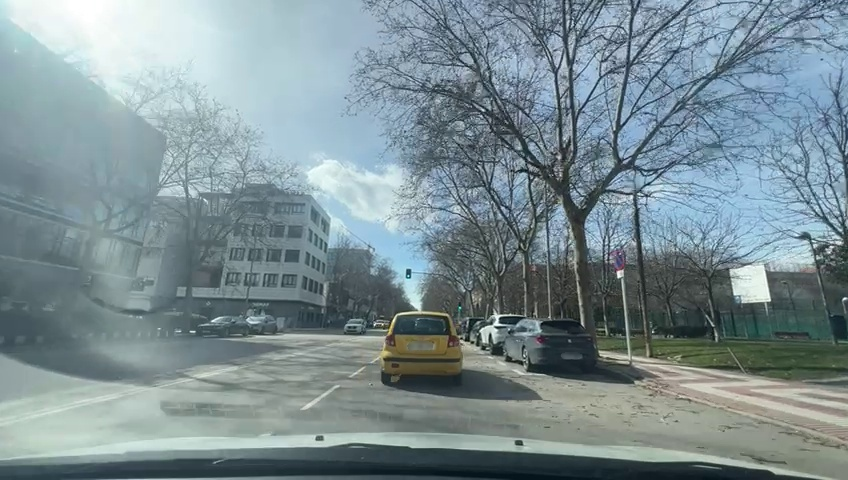
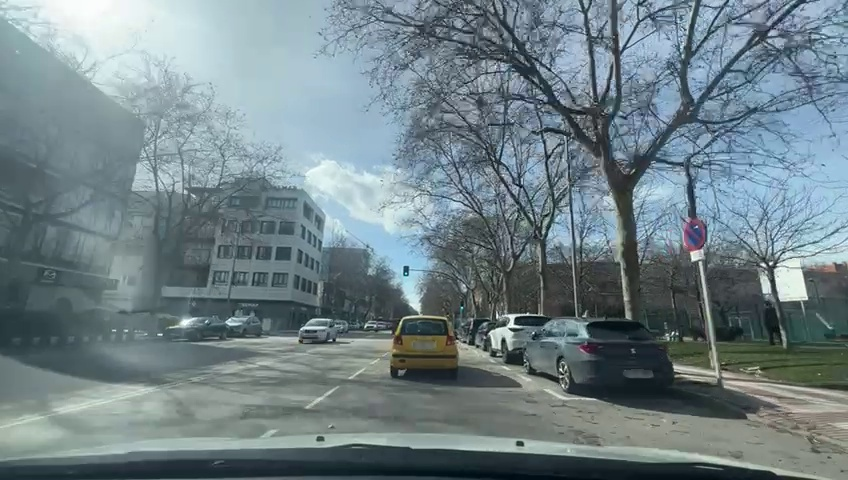
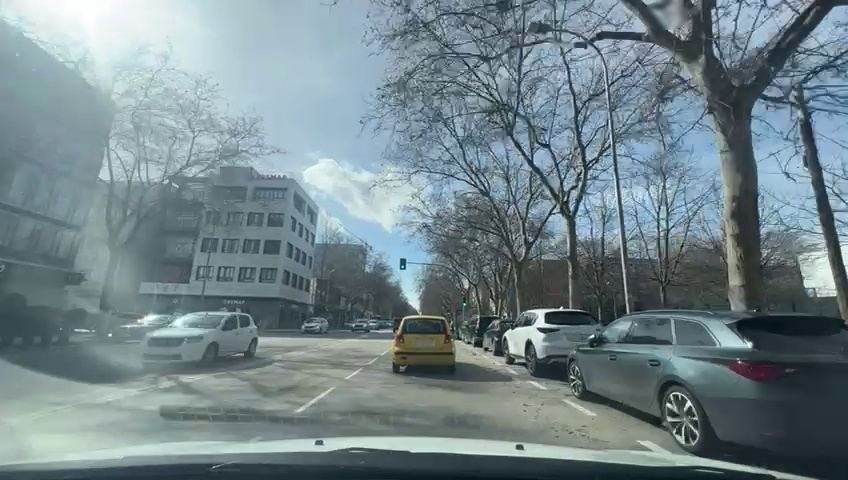
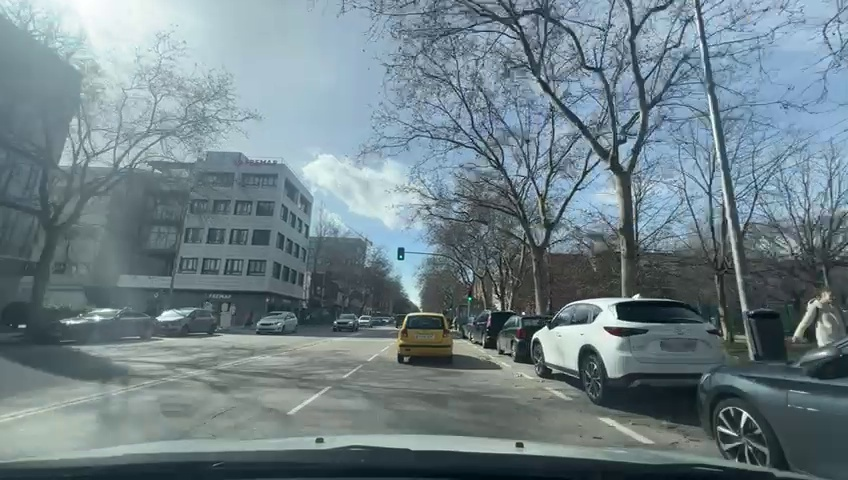
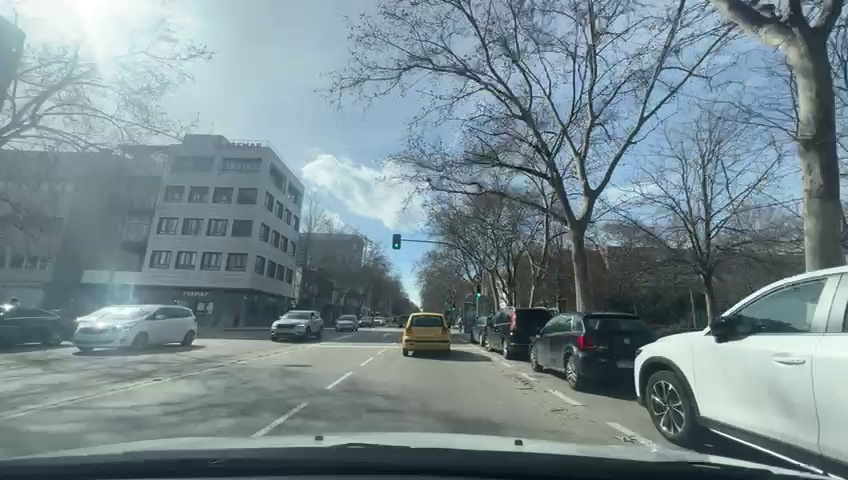
Situation: Lateral parked car
Question: Are vehicles present on the right side of the ego lane?
Answer: Yes
Reasoning: A line of lateral parked cars starts with a grey car on the right side of the road

Situation: Lateral parked car
Question: Are vehicles parked parallel or perpendicular to the roadway near the ego lane?
Answer: Yes
Reasoning: Vehicles are close to the ego lane in parallel sense to the direction of the car

Situation: Lateral parked car
Question: Does the environment indicate an urban road where curbside parking is permitted?
Answer: Yes
Reasoning: There are white dashed lines showing that the right side is reserved for parking

Situation: Lateral parked car
Question: Is the ego vehicle traveling in a middle lane with traffic lanes on both sides?
Answer: No
Reasoning: The ego lane is the rightmost lane and there is traffic on the left

Situation: Lateral parked car
Question: Are vehicles present on the left side of the ego lane?
Answer: No
Reasoning: There are moving vehicles but not parked vehicles on the left side